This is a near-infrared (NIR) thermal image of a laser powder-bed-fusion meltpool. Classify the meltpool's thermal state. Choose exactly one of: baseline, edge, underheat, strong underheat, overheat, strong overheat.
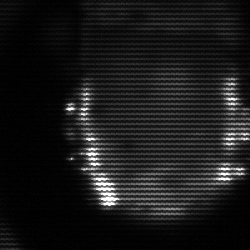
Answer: baseline